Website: apple
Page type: payment
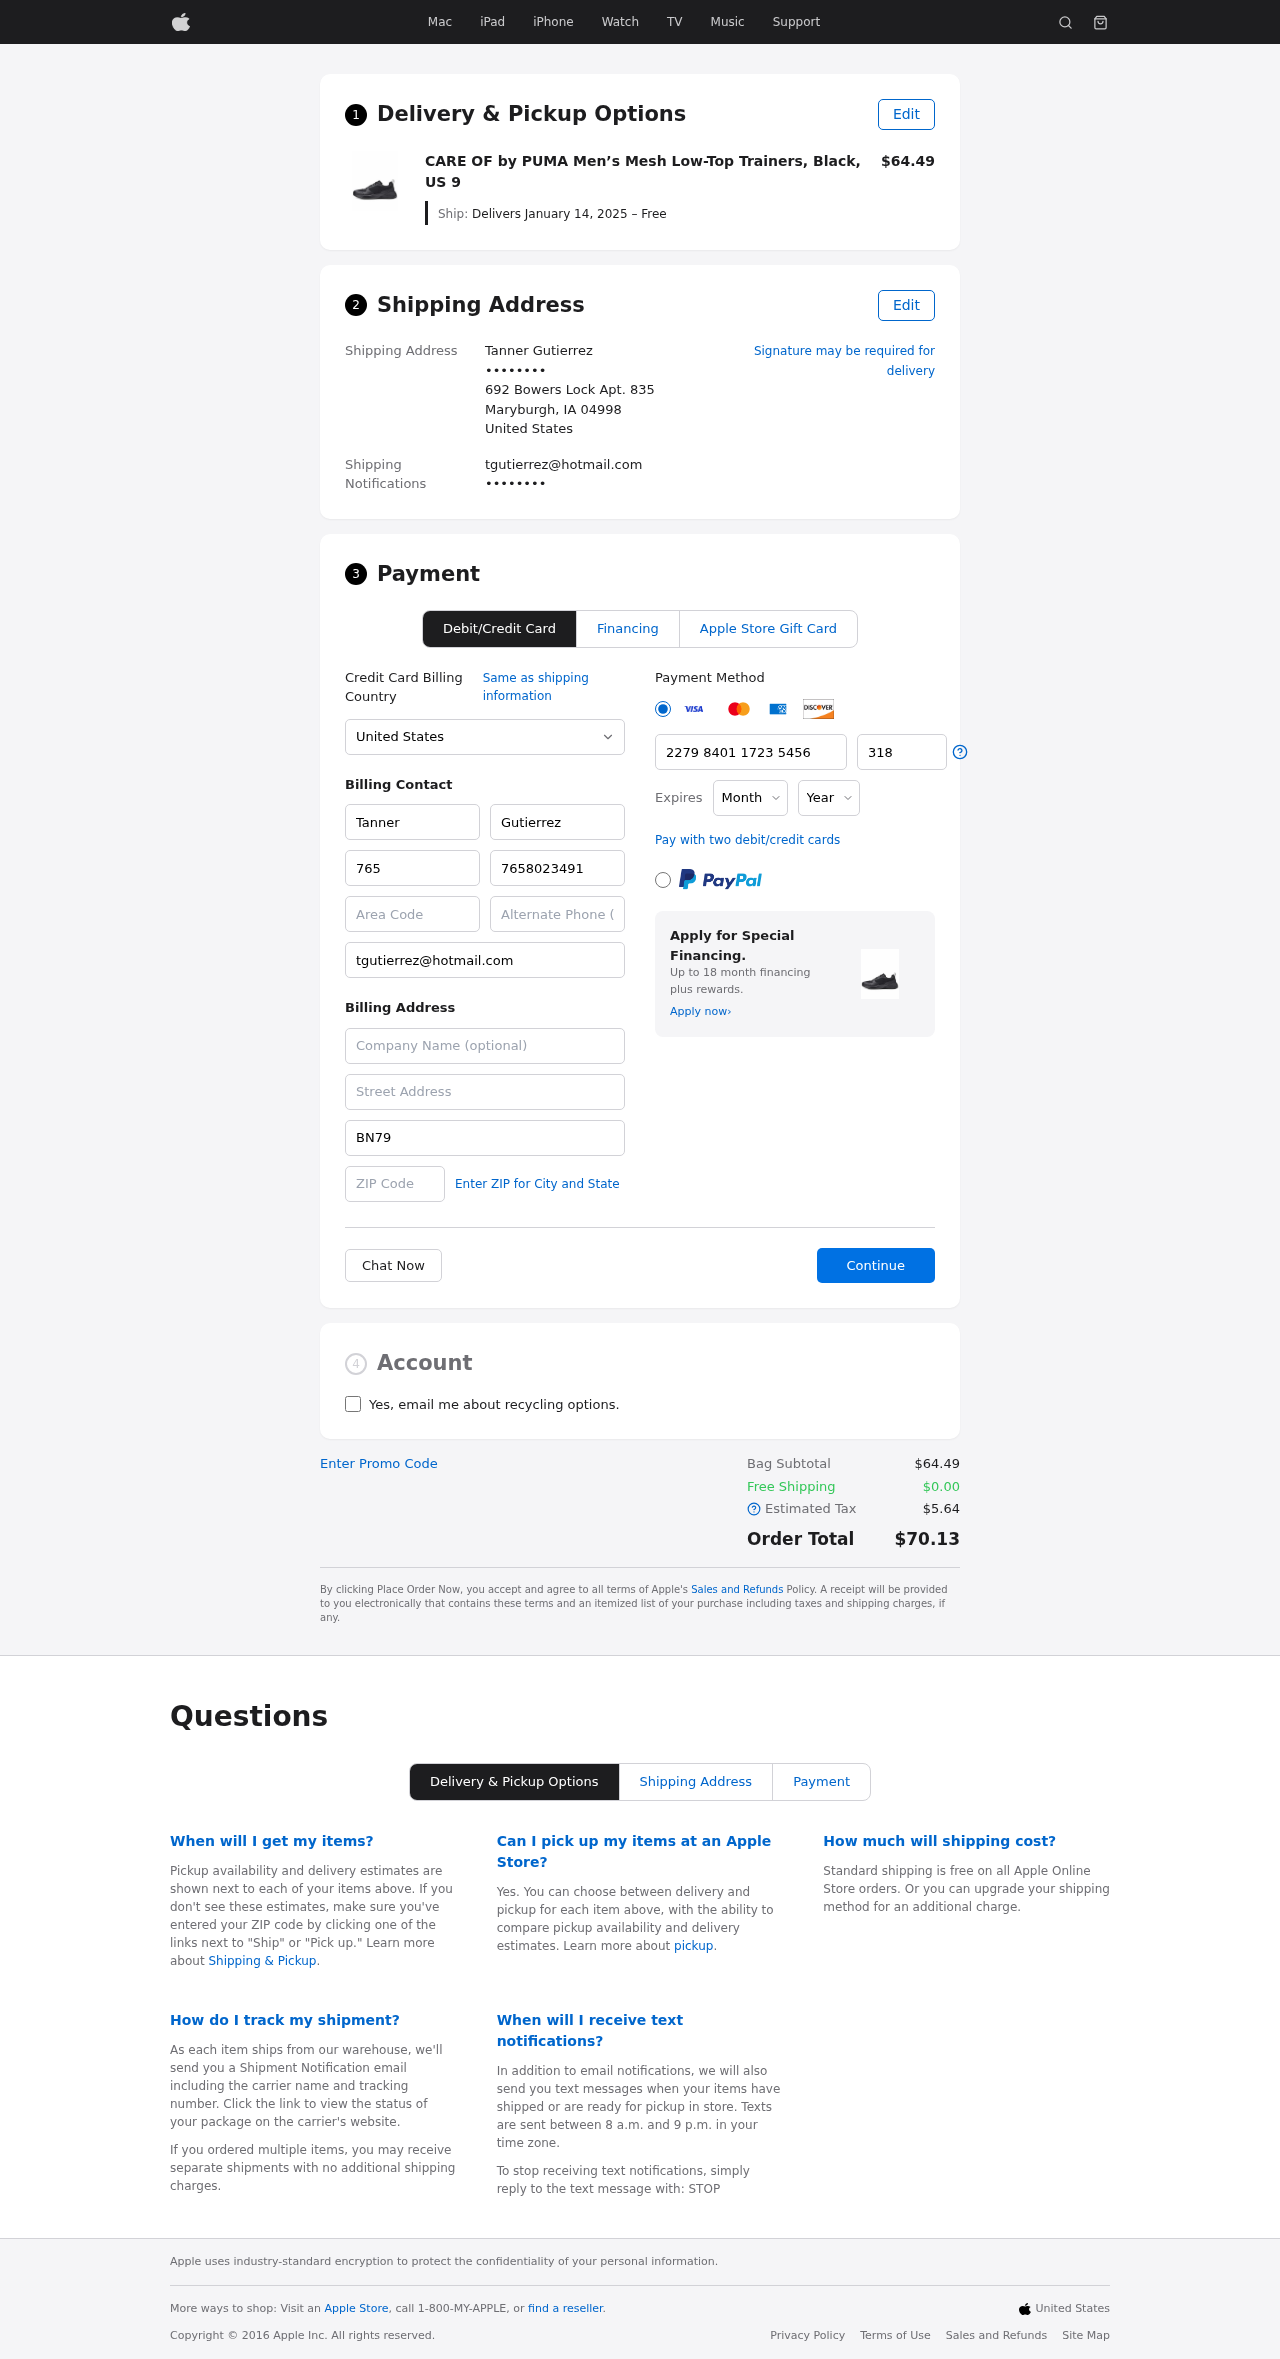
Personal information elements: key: PII_CARD_CVV
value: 318
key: PII_CARD_EXPIRY_MONTH
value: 12
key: PII_CARD_EXPIRY_YEAR
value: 30
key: PII_CARD_NUMBER
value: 2279 8401 1723 5456
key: PII_CITY_STATE_ZIP
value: Maryburgh, IA 04998
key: PII_COUNTRY
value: United States
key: PII_EMAIL
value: tgutierrez@hotmail.com
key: PII_EMAIL2
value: tgutierrez@hotmail.com
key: PII_FIRSTNAME
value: Tanner
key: PII_FULLNAME
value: Tanner Gutierrez
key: PII_LASTNAME
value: Gutierrez
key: PII_PHONE3
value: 7658023491
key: PII_PHONE_AREA
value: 765
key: PII_SECURITY_CODE
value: BN79
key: PII_STREET
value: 692 Bowers Lock Apt. 835
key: PII_PHONE
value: ••••••••
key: PII_PHONE2
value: ••••••••
Product elements: key: PRODUCT1_NAME
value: CARE OF by PUMA Men’s Mesh Low-Top Trainers, Black, US 9
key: PRODUCT1_PRICE
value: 64.49
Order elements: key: ORDER_DELIVERY_DATE
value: Delivers January 14, 2025 – Free
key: ORDER_SUBTOTAL
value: $64.49
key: ORDER_SHIPPING_COST
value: $0.00
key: ORDER_TAX
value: $5.64
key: ORDER_TOTAL
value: $70.13